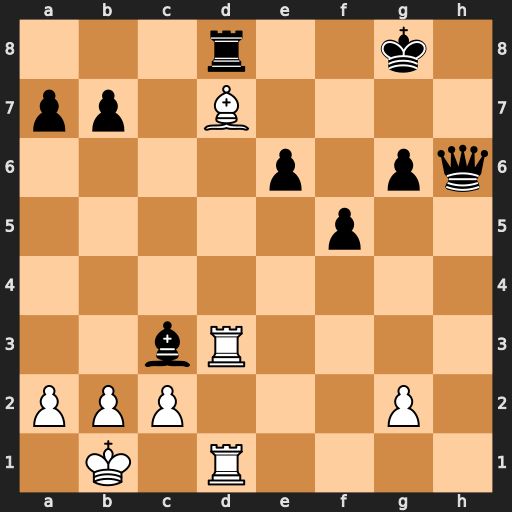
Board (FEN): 3r2k1/pp1B4/4p1pq/5p2/8/2bR4/PPP3P1/1K1R4
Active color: w
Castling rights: -
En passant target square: -
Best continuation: Bxe6+ Kg7 Rxd8